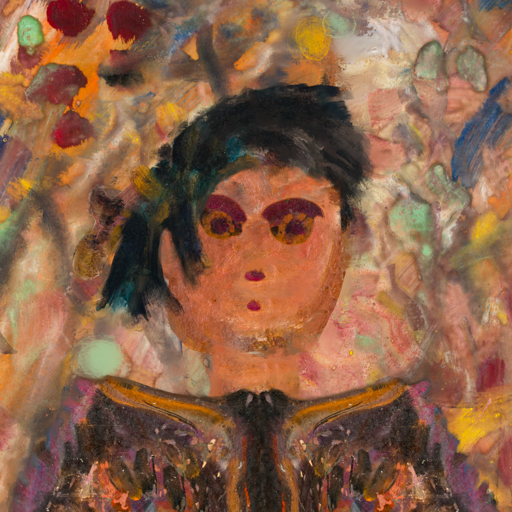
Background: Mother_And_Son_Mother, Head And Neck Front: Boggyland, Face Front: Doll, Bust: Gypsy_Queen, Hair Front: Pipe, Head Accessory: Blank, Second Necklace: Blank, Necklace: Blank, Baby: Blank